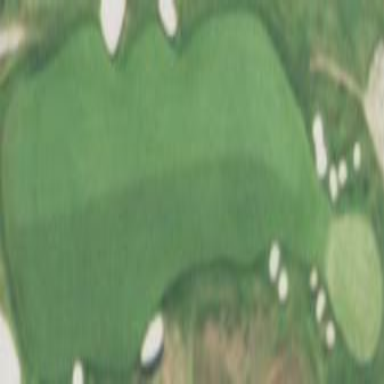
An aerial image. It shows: Golf fairway surrounded by grass.